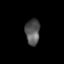
Tissue: skin
Cell type: Epithelial cells
Senescence score: 0.2657
Nuclear area (px): 368
Mean DAPI intensity: 84.861